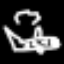
Label: airplane